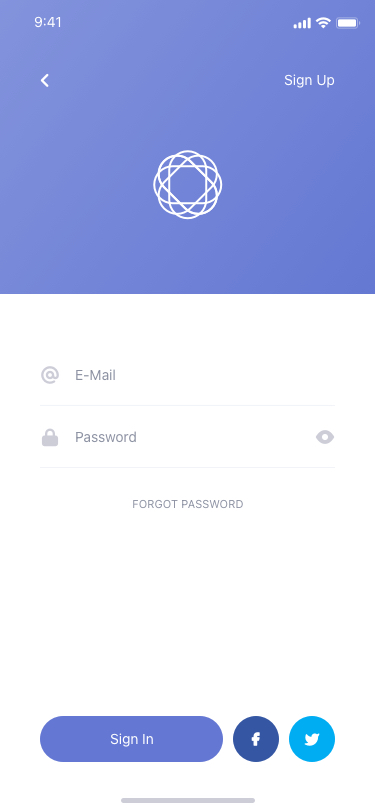
Text in this UI design:
FORGOT PASSWORD